Question: The other day, I started to play with different visual effects in Delphi, and ran into a problem using Aero Glass effect (I have a Delphi 2010 installed): when I put the button on the glass, some part of this button (or some other element) burns and becomes transparent. I don't know why, but I tried to do the same example on the other computers. And this bug repeated.
Screenshot with a bug; the second button's caption is transparent:

My example program:
'''
program Project1;
uses
Forms,
Unit1 in 'Unit1.pas' {Form1};
{$R *.res}
begin
Application.Initialize;
Application.MainFormOnTaskbar := True;
Application.CreateForm(TForm1, Form1);
Application.Run;
end.
'''
---
'''
unit Unit1;
interface
uses
Windows, Messages, SysUtils, Variants, Classes, Graphics, Controls, Forms,
Dialogs, StdCtrls;
type
TForm1 = class(TForm)
Button1: TButton;
Button2: TButton;
private
{ Private declarations }
public
{ Public declarations }
end;
var
Form1: TForm1;
implementation
{$R *.dfm}
end.
object Form1: TForm1
Left = 0
Top = 0
Caption = 'Form1'
ClientHeight = 202
ClientWidth = 331
Color = clBtnFace
Font.Charset = DEFAULT_CHARSET
Font.Color = clWindowText
Font.Height = -11
Font.Name = 'Tahoma'
Font.Style = []
GlassFrame.Enabled = True
GlassFrame.Bottom = 50
OldCreateOrder = False
PixelsPerInch = 96
TextHeight = 13
object Button1: TButton
Left = 64
Top = 153
Width = 175
Height = 41
Caption = 'Button1'
Font.Charset = DEFAULT_CHARSET
Font.Color = clMenuHighlight
Font.Height = -11
Font.Name = 'Tahoma'
Font.Style = []
ParentFont = False
TabOrder = 0
end
object Button2: TButton
Left = 64
Top = 73
Width = 175
Height = 41
Caption = 'Button1'
Font.Charset = DEFAULT_CHARSET
Font.Color = clMenuHighlight
Font.Height = -11
Font.Name = 'Tahoma'
Font.Style = []
ParentFont = False
TabOrder = 1
end
end
'''
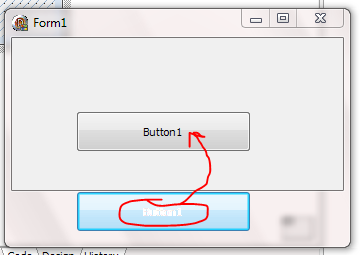
Answer: This is a known bug in Delphi 2010 support for "glass" (Aero Composition using DWM), I believe it was fixed in Delphi XE, and the workaround that I chose to use is to use my own custom TButton-like class.
I reported this bug to Embarcadero when I saw it in 2010, as did others, I can't seem to find the QC# (bug report #), but the suggested workaround with double-buffered is not acceptable to me. 'TBitBtn' did not exhibit this problem I believe and was my simplest workaround, although it had other issues.
There are a lot of glass issues in Delphi 2010. General advice; Upgrade Delphi.